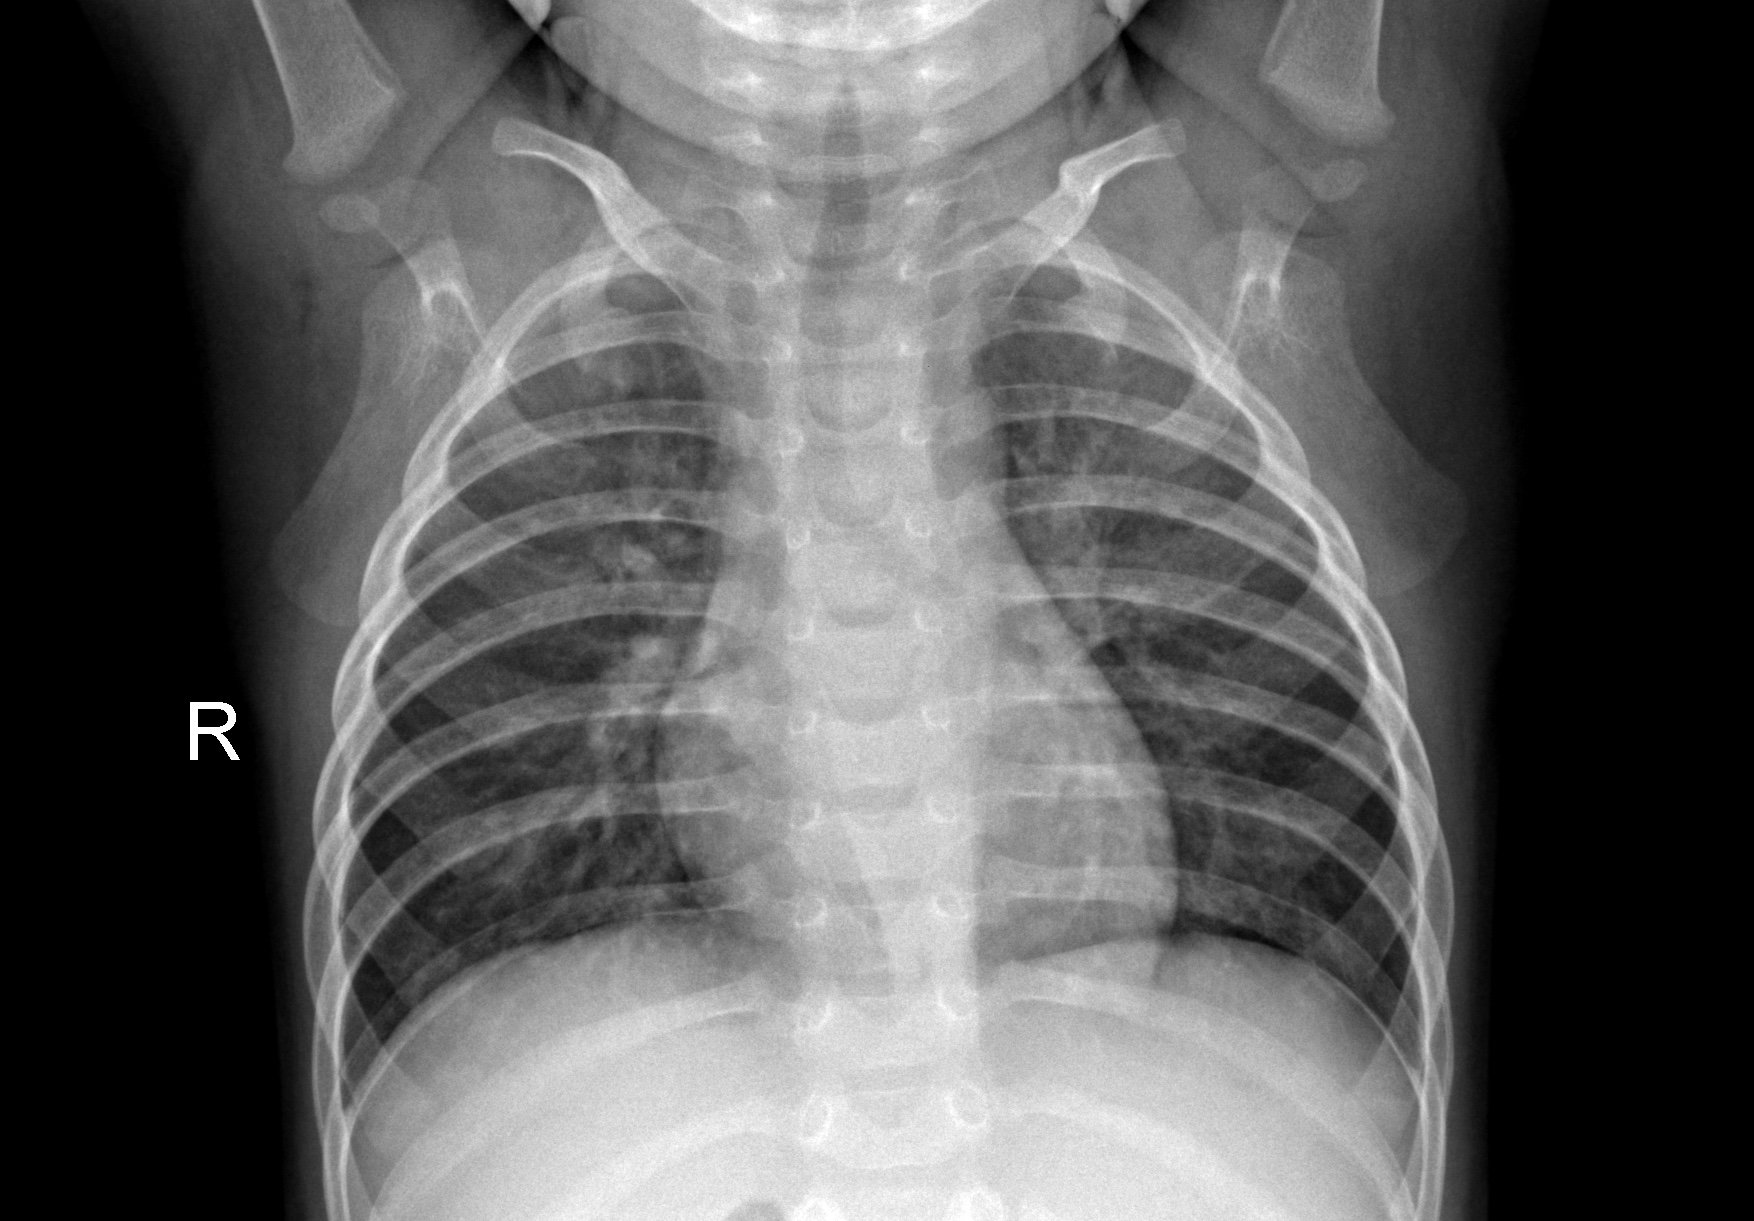
Diagnosis: NORMAL